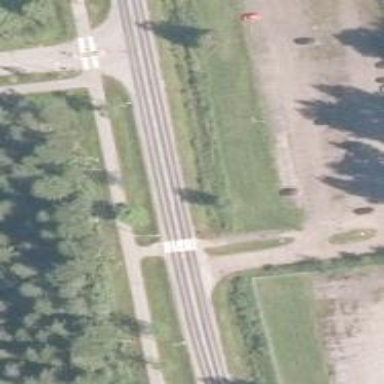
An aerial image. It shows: Uncontrolled crossing on footway.